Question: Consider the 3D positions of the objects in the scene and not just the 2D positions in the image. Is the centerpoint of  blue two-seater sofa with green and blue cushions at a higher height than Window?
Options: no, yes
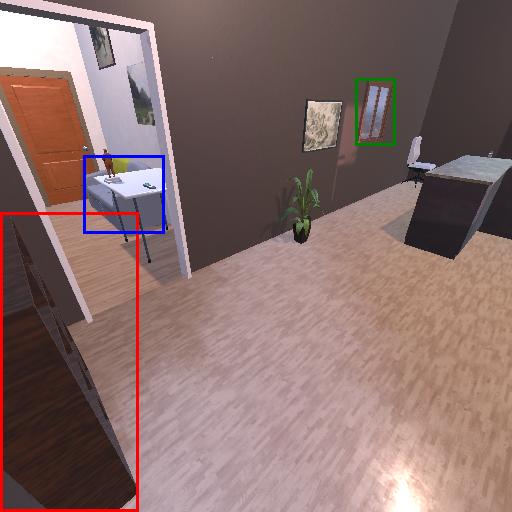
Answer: no